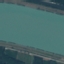
Label: River